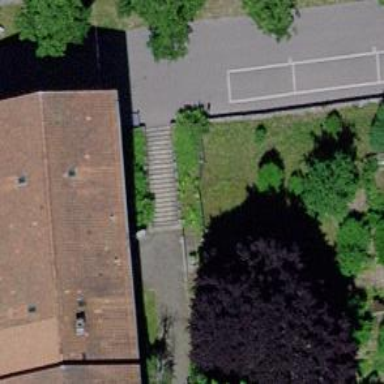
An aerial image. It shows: Steps made of paving stones.